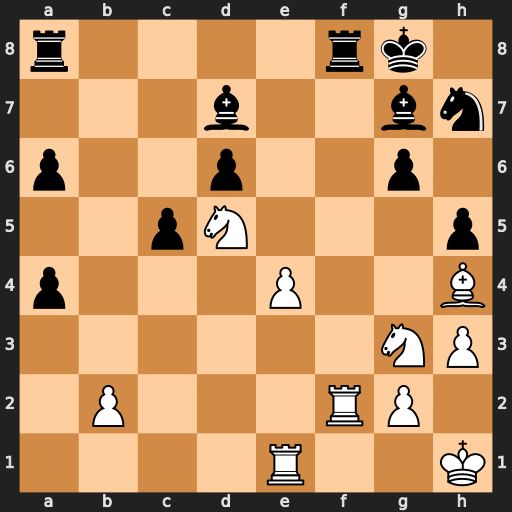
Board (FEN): r4rk1/3b2bn/p2p2p1/2pN3p/p3P2B/6NP/1P3RP1/4R2K
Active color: w
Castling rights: -
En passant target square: -
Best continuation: Ne7+ Kh8 Nxg6+